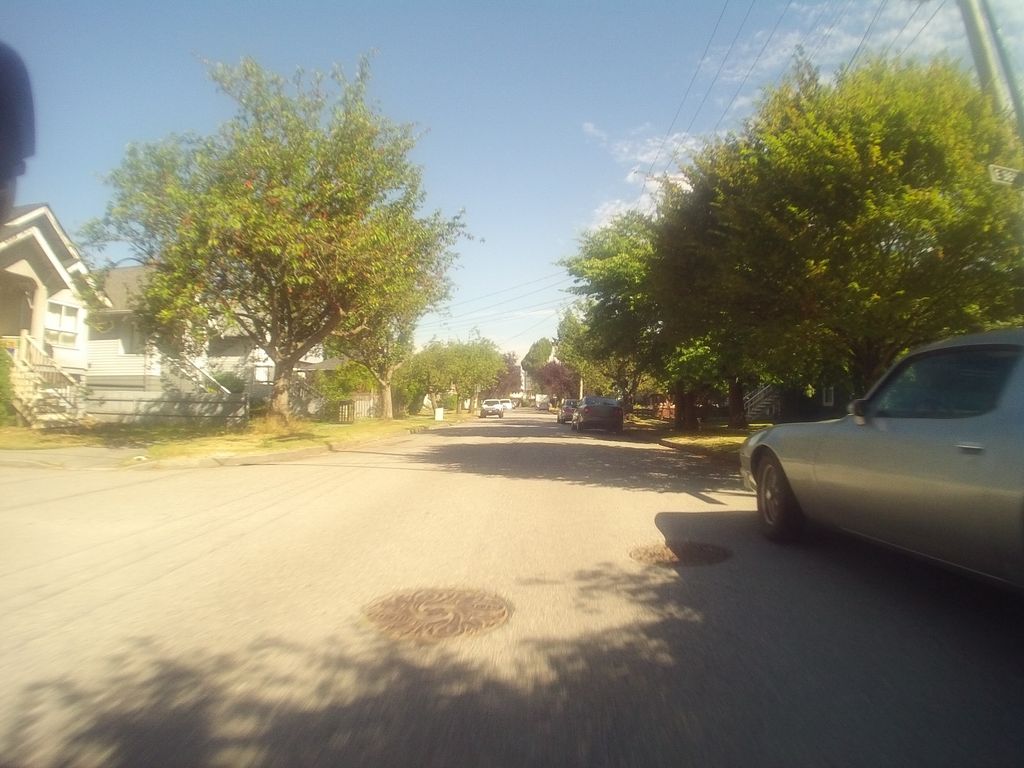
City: vancouver